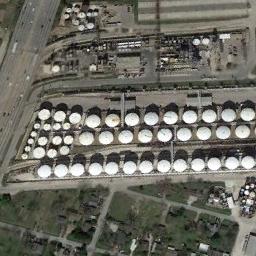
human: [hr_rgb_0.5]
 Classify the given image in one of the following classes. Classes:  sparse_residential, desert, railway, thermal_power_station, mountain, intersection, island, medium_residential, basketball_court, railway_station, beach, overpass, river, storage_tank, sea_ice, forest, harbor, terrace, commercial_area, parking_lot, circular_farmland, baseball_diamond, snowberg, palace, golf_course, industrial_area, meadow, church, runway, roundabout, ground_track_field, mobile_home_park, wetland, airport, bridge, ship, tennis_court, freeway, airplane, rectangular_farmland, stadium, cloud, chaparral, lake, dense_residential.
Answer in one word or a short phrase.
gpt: storage_tank